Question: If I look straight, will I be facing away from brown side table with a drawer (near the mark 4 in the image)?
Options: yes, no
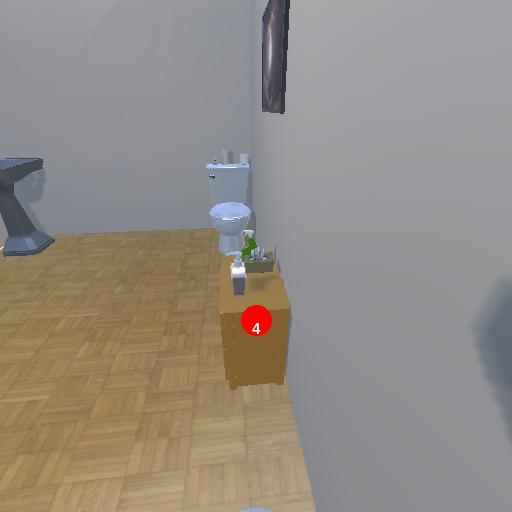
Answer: yes